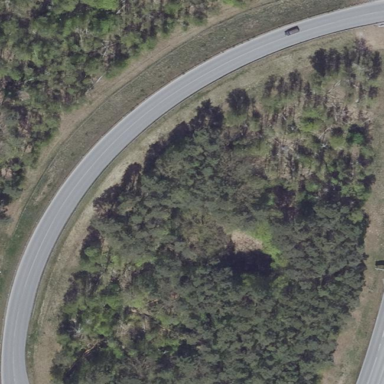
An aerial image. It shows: Trunk link area on the highway.